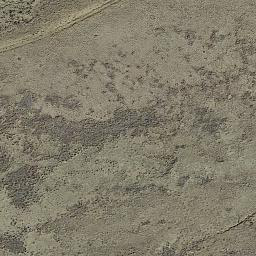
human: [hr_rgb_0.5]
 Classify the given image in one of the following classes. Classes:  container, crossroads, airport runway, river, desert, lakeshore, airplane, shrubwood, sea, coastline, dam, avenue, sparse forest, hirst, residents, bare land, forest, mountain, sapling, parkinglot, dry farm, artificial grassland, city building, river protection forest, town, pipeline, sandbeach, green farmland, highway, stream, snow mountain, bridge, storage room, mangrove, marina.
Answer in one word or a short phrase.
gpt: bare land